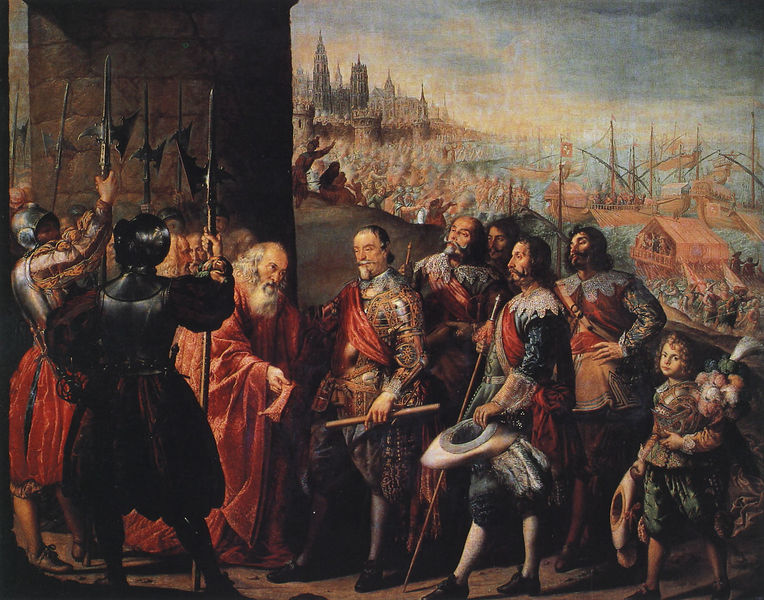
Titel: Die Befreiung Genuas (The relief of Genoa)
Künstler: Antonio de Pereda
Institution: Madrid, Museo del Prado
Schlagwörter: feder, himmel, mann, meer, wasser, wolken, stadt, ufer, hut, hüte, männer, rot, bart, bärte, federn, steine, horizont, kind, spitzen, boote, turm, schärpe, küste, schiff, schiffe, segelschiffe, mauer, hafen, masten, krieg, lanze, soldaten, junge, fugen, greis, knabe, türme, militär, waffen, treffen, ritter, rüstung, helme, lanzen, übergabe, speere, kapitulation, gemälder, määnner, llanze